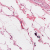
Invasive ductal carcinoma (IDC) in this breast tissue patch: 0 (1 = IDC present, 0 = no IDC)